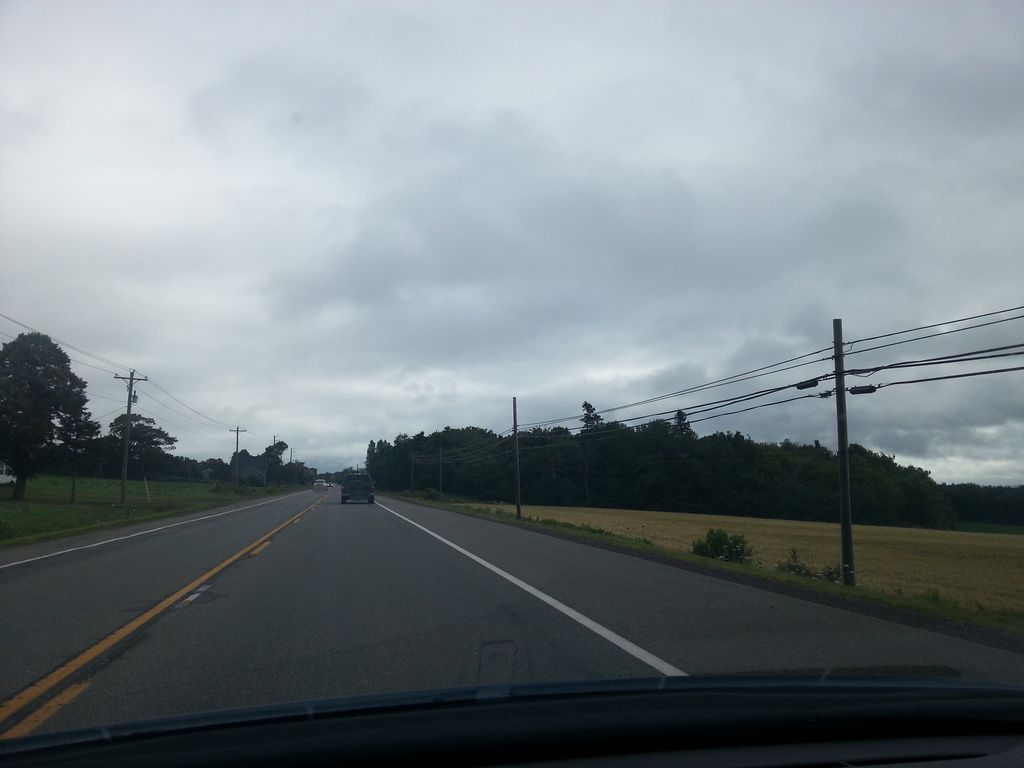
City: charlottetown